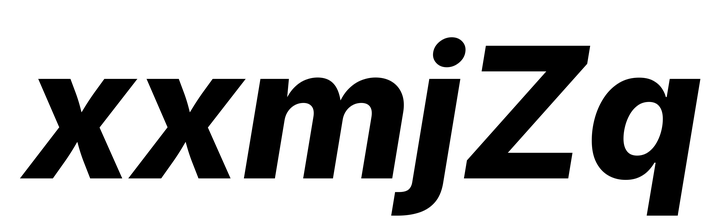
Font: Inter-Italic_ExtraBold_Italic